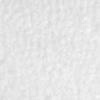
Label: no_change